Question: I understand that SQL uses three valued logic but I am having trouble understanding how to use this in practice, especially why 'TRUE || NULL = True' and 'FALSE && NULL = False' instead of evaluating to 'null'.
Here are the three valued truth tables that apply to SQL Server:

I found a couple explanations of three valued logic online but I cannot find any real code examples of this in use. Can someone show me a code example using three valued logic to help me understand this a little better?
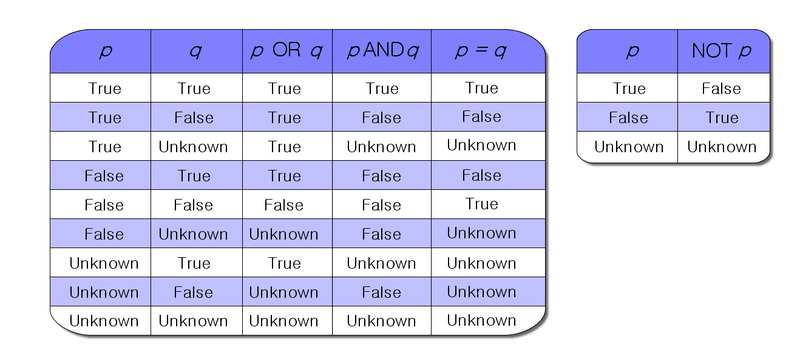
Answer: An example of 'TRUE || NULL = True' would be
'''
declare @x as int = null;
if 1=1 or @x/1=1
print 'true'
'''
An example of 'FALSE && NULL = False' would be
'''
declare @x as int = null;
if not(1=2 and @x/1=1)
print 'false'
'''